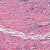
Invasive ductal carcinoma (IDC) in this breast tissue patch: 0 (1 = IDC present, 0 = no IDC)